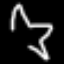
Label: octagon